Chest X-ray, AP view. Patient: 23 years old, sex F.
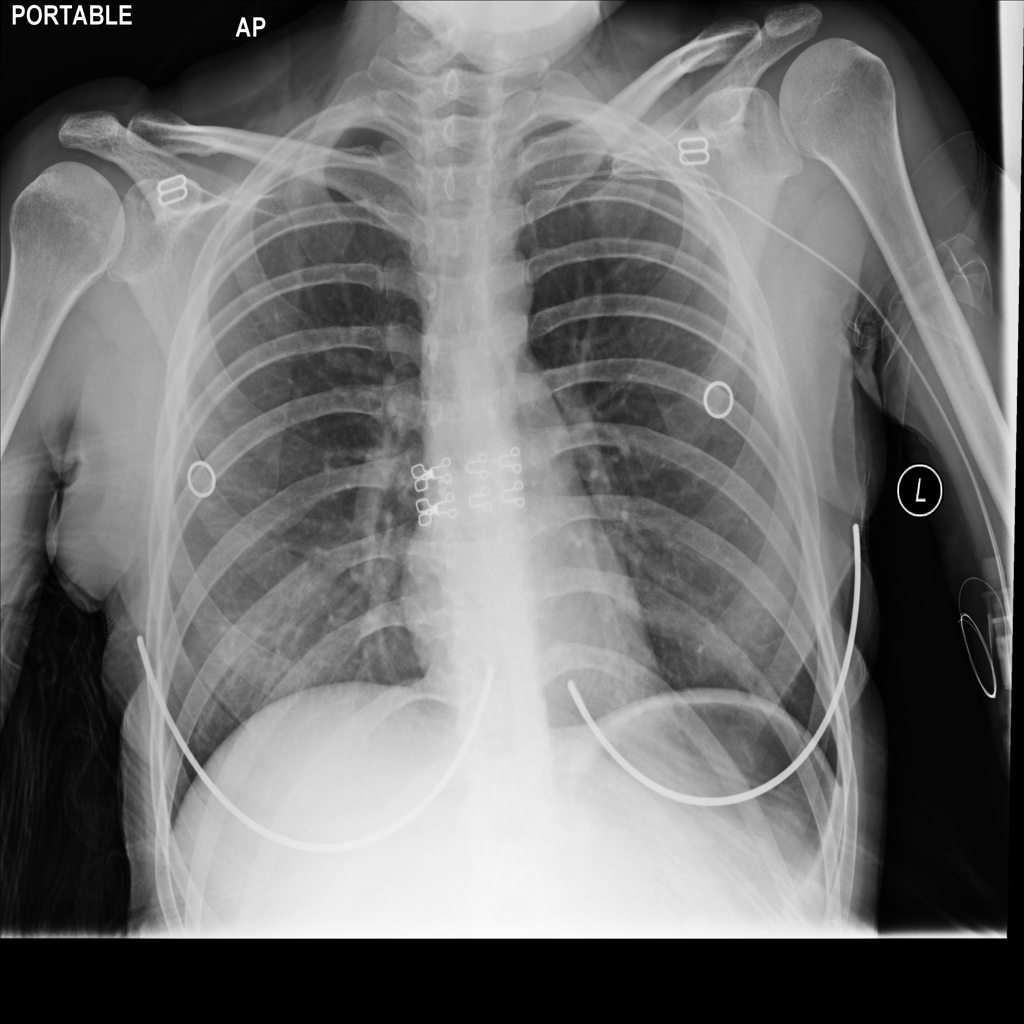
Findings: No Finding